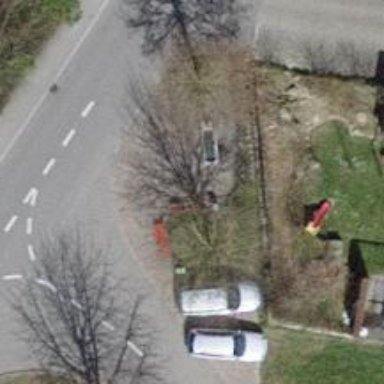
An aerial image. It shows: Red bench.